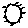
Label: sun